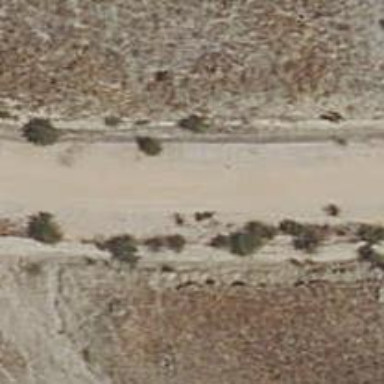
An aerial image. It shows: Dirt track road.